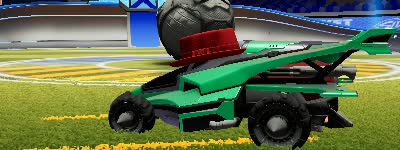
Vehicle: aftershock